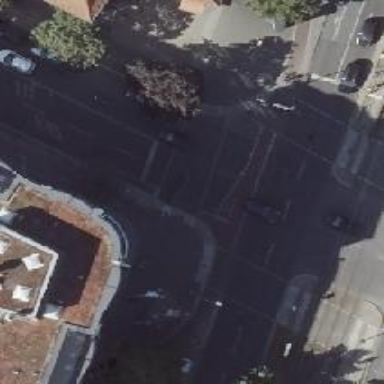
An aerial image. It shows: Road with traffic signals.